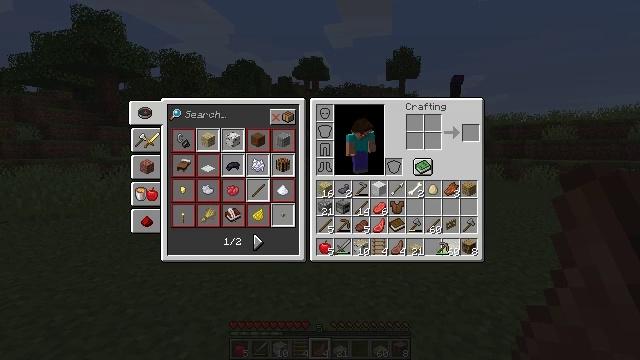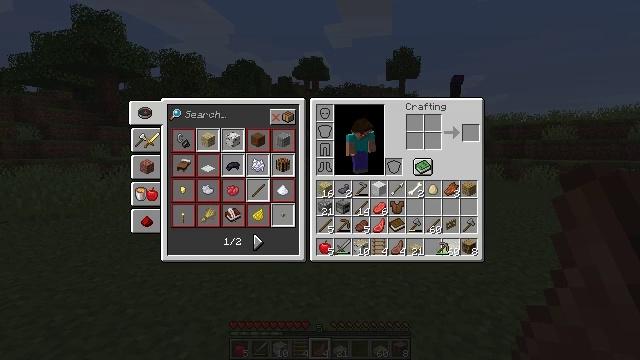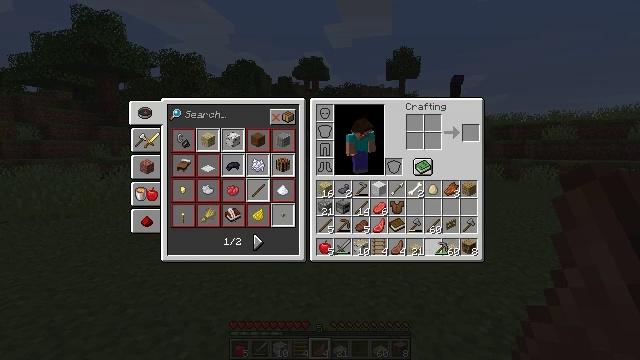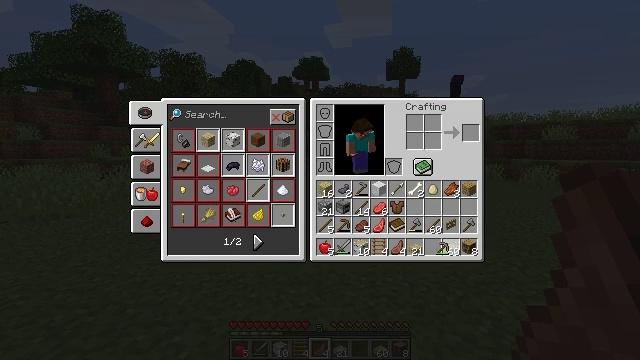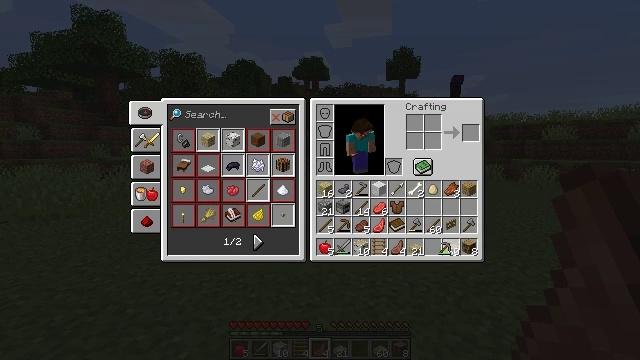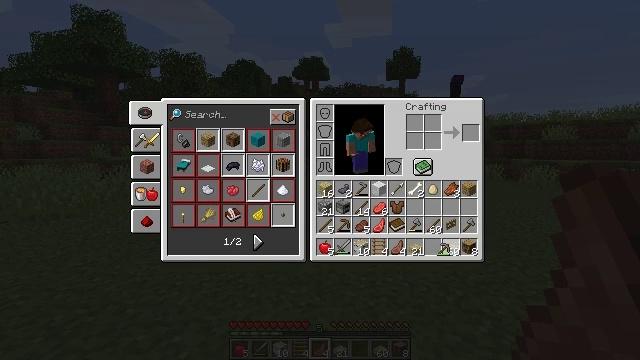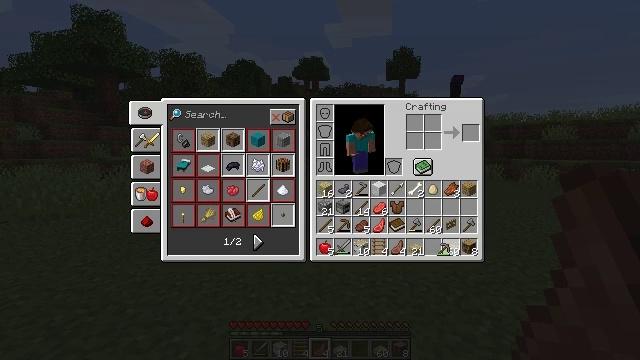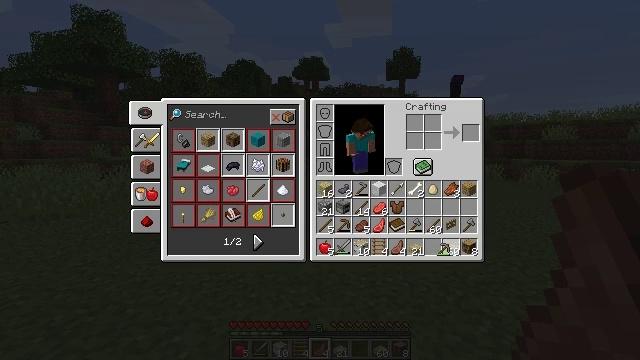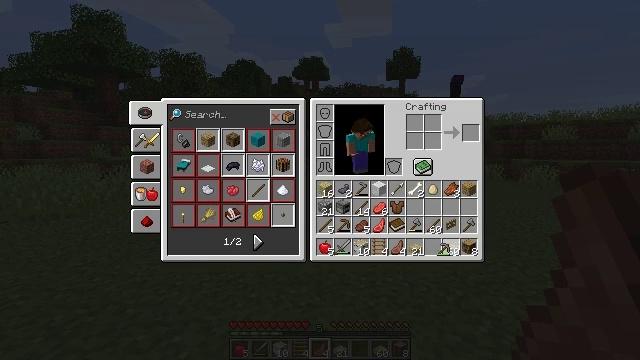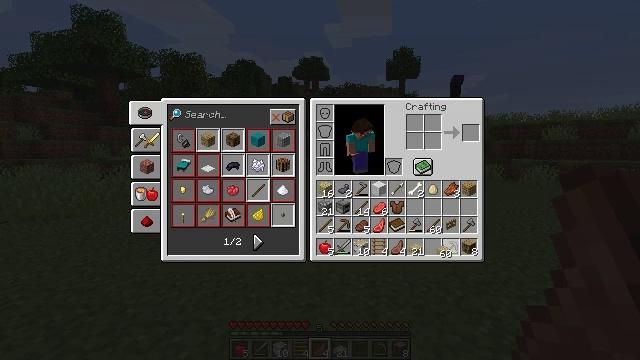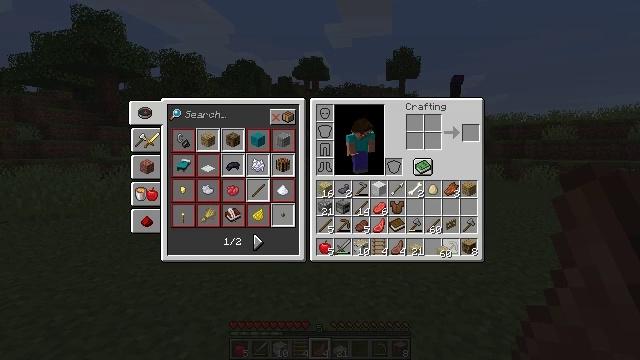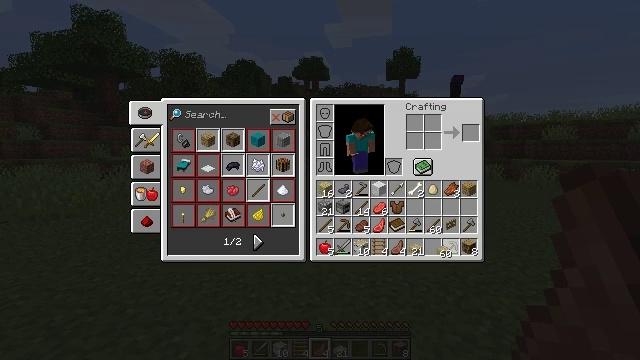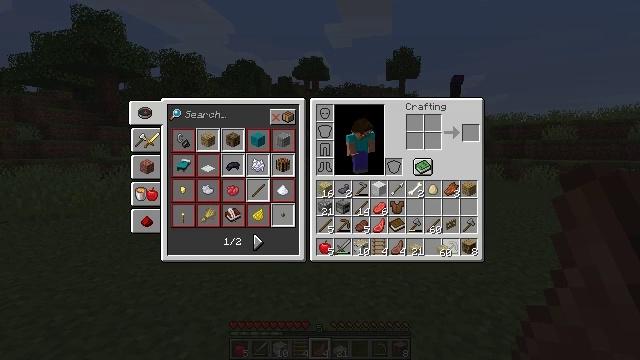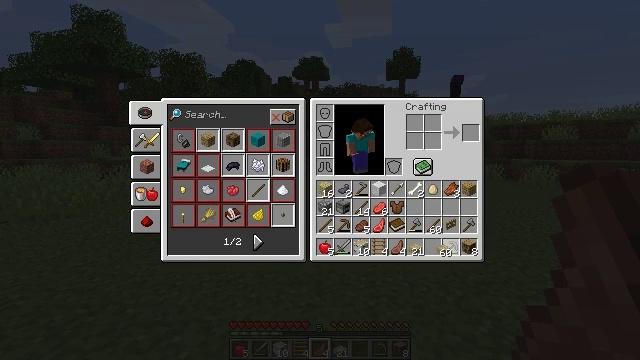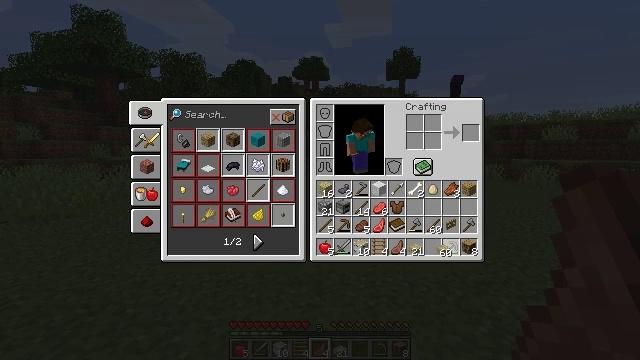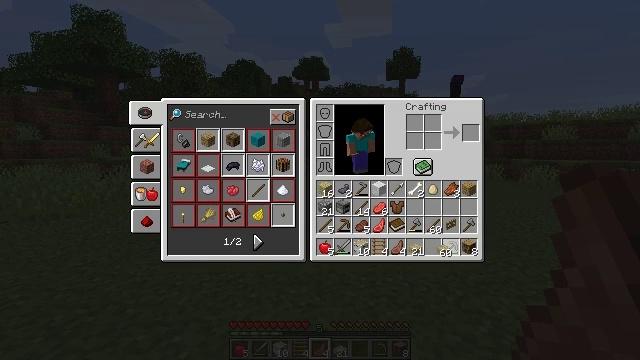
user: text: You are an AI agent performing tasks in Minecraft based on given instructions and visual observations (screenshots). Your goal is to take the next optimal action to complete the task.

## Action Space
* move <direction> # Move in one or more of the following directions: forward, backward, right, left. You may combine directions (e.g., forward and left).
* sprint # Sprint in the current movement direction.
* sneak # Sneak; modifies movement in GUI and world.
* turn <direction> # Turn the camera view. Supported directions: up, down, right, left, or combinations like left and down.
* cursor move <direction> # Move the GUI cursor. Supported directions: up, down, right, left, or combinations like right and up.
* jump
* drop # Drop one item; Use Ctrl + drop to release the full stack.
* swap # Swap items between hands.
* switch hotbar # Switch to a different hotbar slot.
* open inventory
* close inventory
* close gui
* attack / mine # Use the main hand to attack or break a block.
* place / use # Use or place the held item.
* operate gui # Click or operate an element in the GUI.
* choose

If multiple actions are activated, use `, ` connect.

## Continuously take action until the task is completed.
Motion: motion action
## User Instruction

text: Craft a birch door.
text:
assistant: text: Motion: no_op
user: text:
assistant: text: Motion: no_op
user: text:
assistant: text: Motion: no_op
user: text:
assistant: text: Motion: no_op
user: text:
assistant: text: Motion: no_op
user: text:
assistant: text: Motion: no_op
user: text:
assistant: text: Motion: operate gui
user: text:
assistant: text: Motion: operate gui
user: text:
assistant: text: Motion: no_op
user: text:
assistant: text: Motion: no_op
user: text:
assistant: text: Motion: no_op
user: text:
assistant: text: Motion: no_op
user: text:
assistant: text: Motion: no_op
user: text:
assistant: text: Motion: no_op
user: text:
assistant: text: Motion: no_op
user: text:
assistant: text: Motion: no_op
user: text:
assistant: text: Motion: no_op
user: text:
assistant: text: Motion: no_op
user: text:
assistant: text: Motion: no_op
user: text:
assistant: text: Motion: no_op
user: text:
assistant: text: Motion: no_op
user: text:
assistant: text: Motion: no_op
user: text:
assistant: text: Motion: no_op
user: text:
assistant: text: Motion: no_op
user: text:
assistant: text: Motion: no_op
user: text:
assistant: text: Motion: operate gui
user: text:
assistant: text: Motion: operate gui
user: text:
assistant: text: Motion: operate gui
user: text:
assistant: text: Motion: no_op
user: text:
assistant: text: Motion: no_op